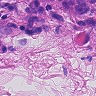
Metastatic tissue present: yes